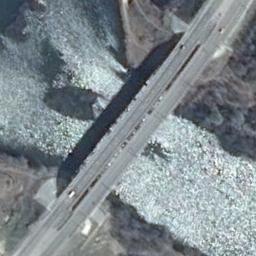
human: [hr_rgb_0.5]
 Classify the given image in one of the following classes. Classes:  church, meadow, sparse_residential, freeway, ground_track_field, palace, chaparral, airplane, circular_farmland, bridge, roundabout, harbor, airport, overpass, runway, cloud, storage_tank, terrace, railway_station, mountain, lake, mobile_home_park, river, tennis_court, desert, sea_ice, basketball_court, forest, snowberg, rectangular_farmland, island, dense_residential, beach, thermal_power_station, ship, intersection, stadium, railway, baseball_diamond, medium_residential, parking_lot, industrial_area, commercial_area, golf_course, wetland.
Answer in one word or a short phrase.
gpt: bridge